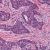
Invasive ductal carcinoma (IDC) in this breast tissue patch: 1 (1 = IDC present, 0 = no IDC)